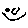
Label: smiley face